Question: I have a code first project and while designing this project I have come across a problem that has stumped me, hopefully someone here will be able to propose a solution. I have three tables and they had many to many relationships with each other. so I resolved the many to many using a new entity that would be a look-up table in the database.

the problem I have is that Entity Framework won't allow me to just use the entities of A,B and C in the look-up entity it wants me to add an ID to the lookup table. This would mean that I would then be allowing duplication of data, and I do not want this.
I have tried to set the Key attribute within the POCO (not good practice but still tried) the purist will be glad to hear that this does not work so I removed it.
'''
public class ABC
{
[key]
[column(order=1)]
public virtual A A { get; set; }
[key]
[column(order=2)]
public virtual B B { get; set; }
[key]
[column(order=3)]
public virtual C C { get; set; }
}
'''
As this did not work I then tried to use a mappings file and used the following
'''
public class ABCMappings : EntityTypeConfiguration<ABC>
{
public ABCMappings()
{
HasKey(x => new { A.Id, B.Id, C.Id});
}
}
'''
This also fails reporting in both cases that ABC has no key defined. If I can't do this because of EF then I guess I will have to use the ID as descried above but I would like to know why I can't do this or a solution would be great.
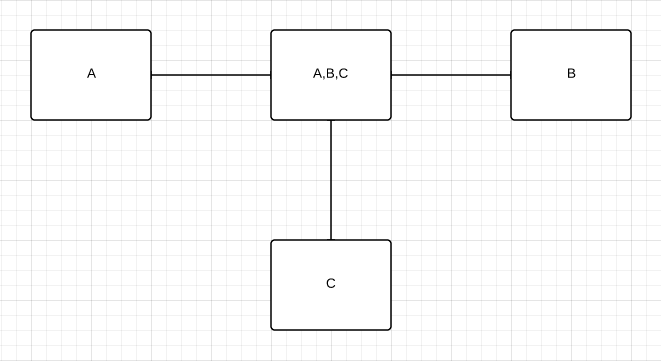
Answer: When setting the Keys in the POCO you could do the following.
'''
public class ABC
{
[Key, ForeignKey("A"), Column(order=0)]
public int AId {get;set;}
[Key, ForeignKey("B"), Column(order=1)]
public int BId {get;set;}
[Key, ForeignKey("C"), Column(order=2)]
public int CId {get;set;}
public virtual A A { get; set; }
public virtual B B { get; set; }
public virtual C C { get; set; }
}
'''